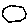
Label: hexagon